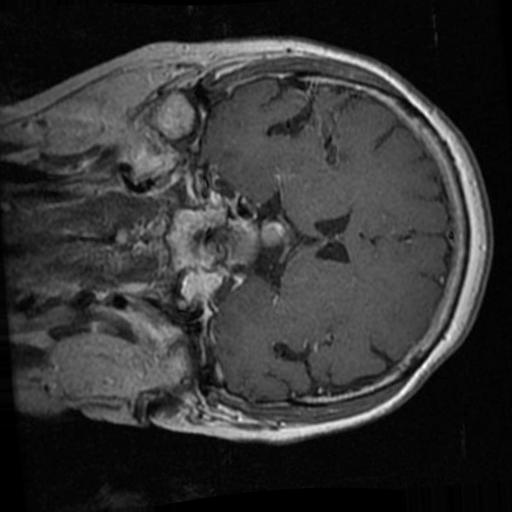
Label: brain_tumor